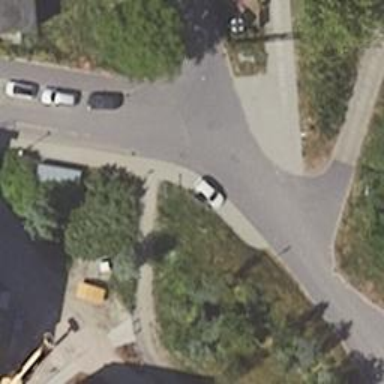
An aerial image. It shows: Residential road with separate sidewalk.